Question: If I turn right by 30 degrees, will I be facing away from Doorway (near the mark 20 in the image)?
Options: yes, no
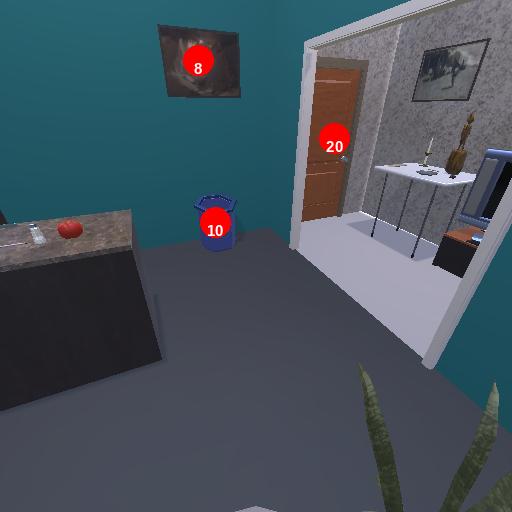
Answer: yes